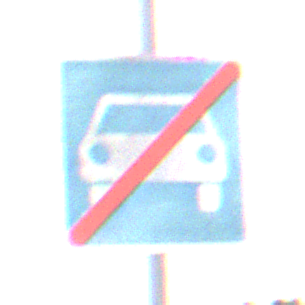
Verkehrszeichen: EndeKraftfahrstrasse
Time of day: Midday
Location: Outdoor (Nature)
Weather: PartlyCloudy
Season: NotSpecified
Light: Natural